【题型】解答题　【知识点】平面几何　【难度】easy
如图, $\triangle ABC$ 中, $AB=AC=13$, $BD \perp AC$ 于点 $D$, $\sin A=\frac{12}{13}$。

(1) 求 $BD$ 的长；
(2) 求 $\tan C$ 的值。
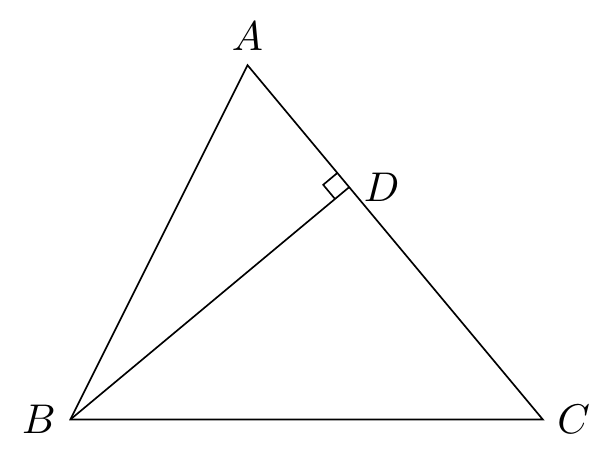
【解答】
解：(1) $\because \triangle ABC$ 中, $AB=AC=13$, $BD \perp AC$ 于点 $D$, $\sin A=\frac{12}{13}$,

$\therefore \frac{BD}{AB}=\frac{12}{13}$,

即 $\frac{BD}{13}=\frac{12}{13}$,

解得：$BD=12$；

(2) $\because AC=AB=13$, $BD=12$, $BD \perp AC$,

$\therefore AD=\sqrt{AB^2-BD^2}=\sqrt{169-144}=5$,

$\therefore DC=AC-AD=13-5=8$,

$\therefore \tan C=\frac{BD}{DC}=\frac{12}{8}=\frac{3}{2}$。

故答案为：(1) $12$；(2) $\frac{3}{2}$。